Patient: sex M, age 64
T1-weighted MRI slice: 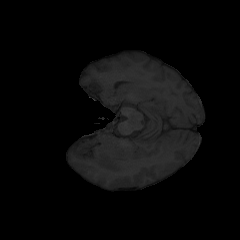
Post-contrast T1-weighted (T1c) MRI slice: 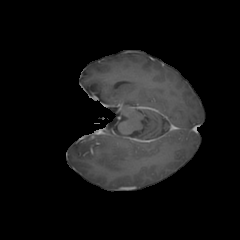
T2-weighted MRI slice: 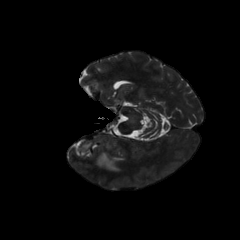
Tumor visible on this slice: yes
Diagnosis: Astrocytoma, IDH-mutant
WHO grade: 3